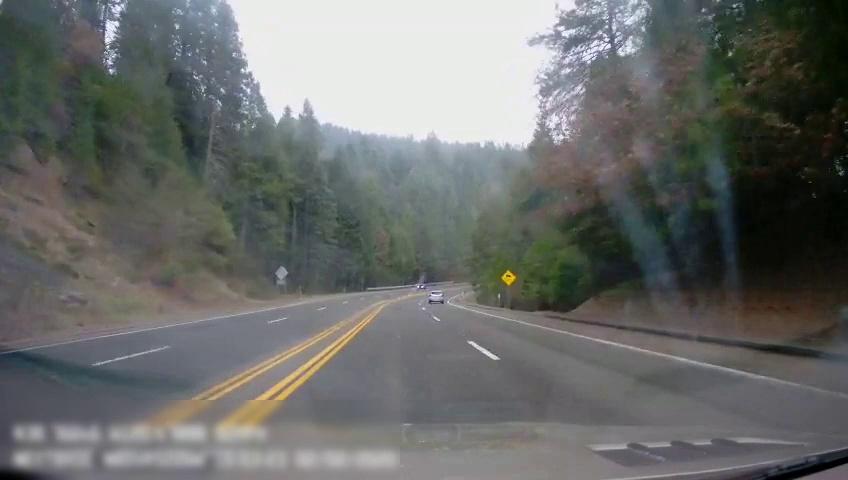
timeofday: Day
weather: Cloudy
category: Drivable Space
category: Vehicles | Car
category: Vehicles | Car
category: Lanes | Alternate Lane
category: Lanes | Alternate Lane
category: Lanes | Alternate Lane
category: Lanes | Current Lane
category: Lanes | Current Lane
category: Lanes | Alternate Lane
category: Traffic | Signs
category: Traffic | Signs